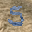
Label: 5